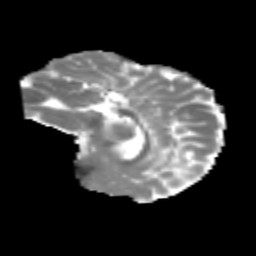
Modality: MD
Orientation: sagittal
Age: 6
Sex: male
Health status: healthy